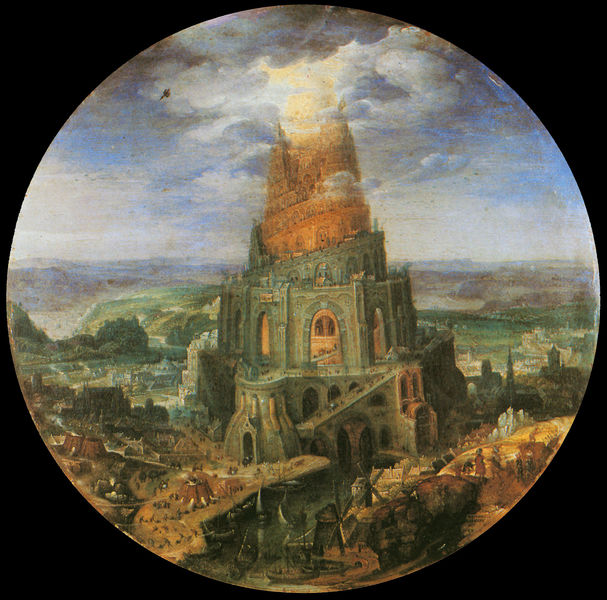
Titel: Der Turmbau zu Babel
Künstler: Roelant Savery
Institution: Nürnberg, Germanisches Nationalmuseum
Schlagwörter: berg, feuer, himmel, wolken, sonne, gold, turm, mystisch, rampe, babylon, temel, vergessene kultur